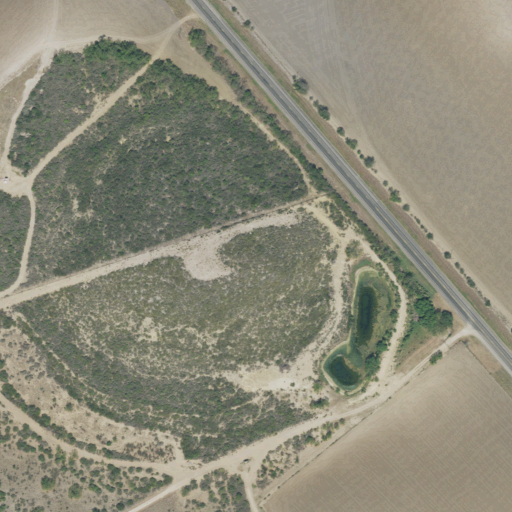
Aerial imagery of mountain in Texas named Sevenmile Hill containing shrub, cultivated crops, open development, low intensity development, medium intensity development, evergreen forest, and grassland